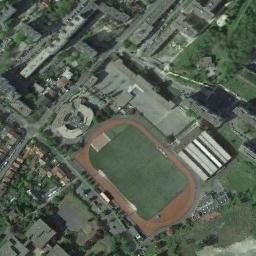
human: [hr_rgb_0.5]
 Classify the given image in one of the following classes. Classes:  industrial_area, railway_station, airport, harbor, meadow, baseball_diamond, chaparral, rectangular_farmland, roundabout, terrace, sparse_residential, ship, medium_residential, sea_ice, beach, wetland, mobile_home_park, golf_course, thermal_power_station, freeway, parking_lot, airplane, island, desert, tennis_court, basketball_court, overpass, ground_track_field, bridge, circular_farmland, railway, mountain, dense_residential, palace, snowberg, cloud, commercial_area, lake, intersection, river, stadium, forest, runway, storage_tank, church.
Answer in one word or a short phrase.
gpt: ground_track_field